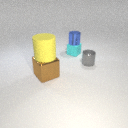
small gray metal cylinder to the right of large brown metal cube